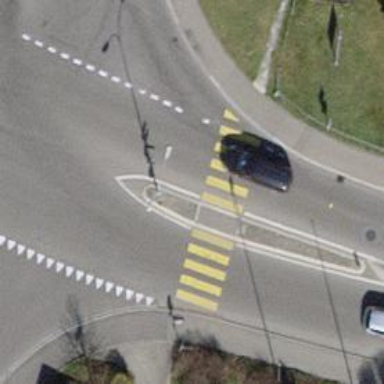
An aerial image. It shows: Marked uncontrolled road crossing.